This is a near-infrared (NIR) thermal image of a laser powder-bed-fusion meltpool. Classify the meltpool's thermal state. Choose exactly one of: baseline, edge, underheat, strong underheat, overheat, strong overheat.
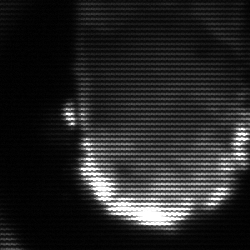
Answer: baseline